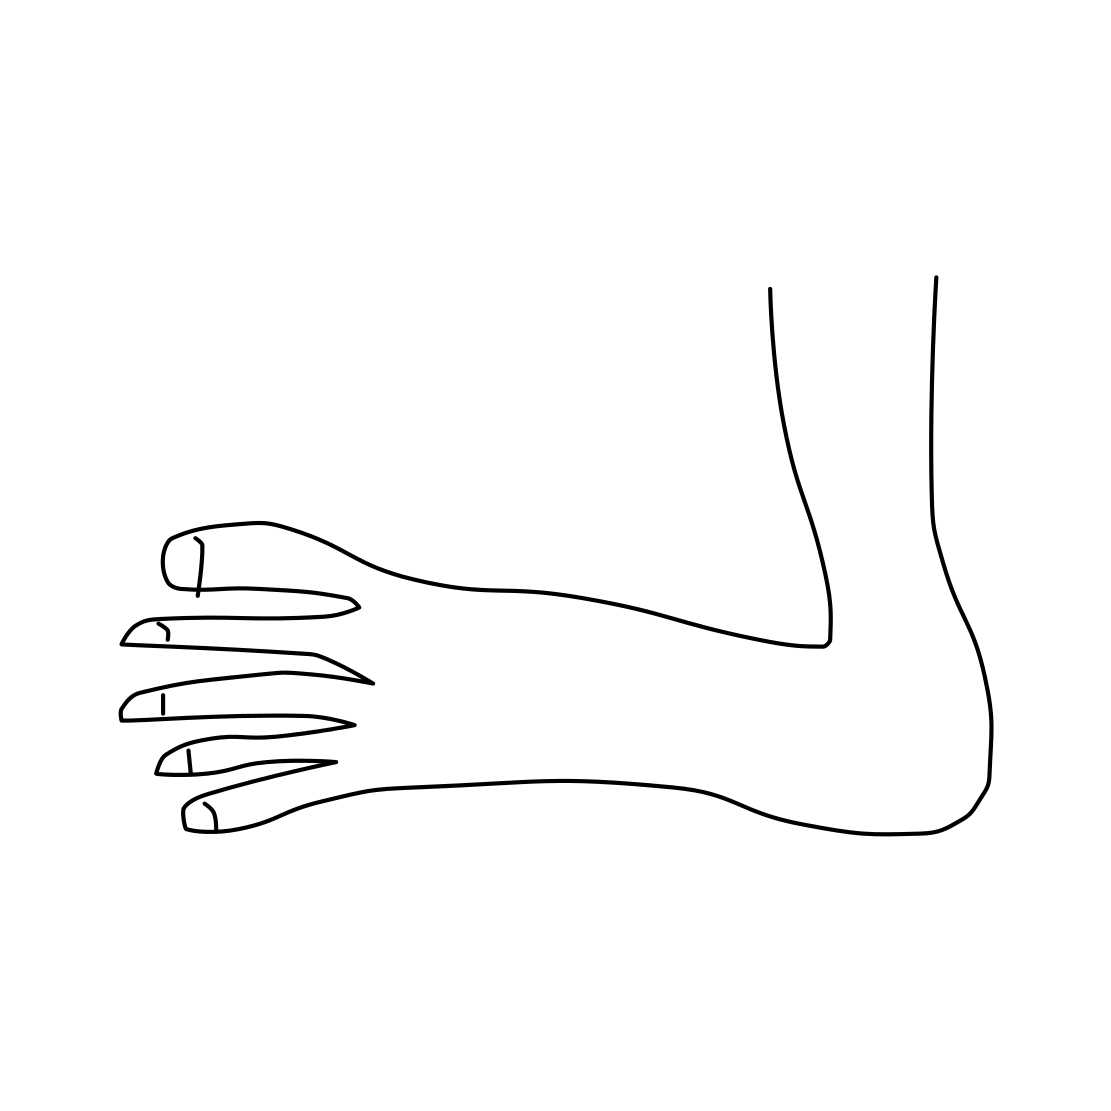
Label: foot